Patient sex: M
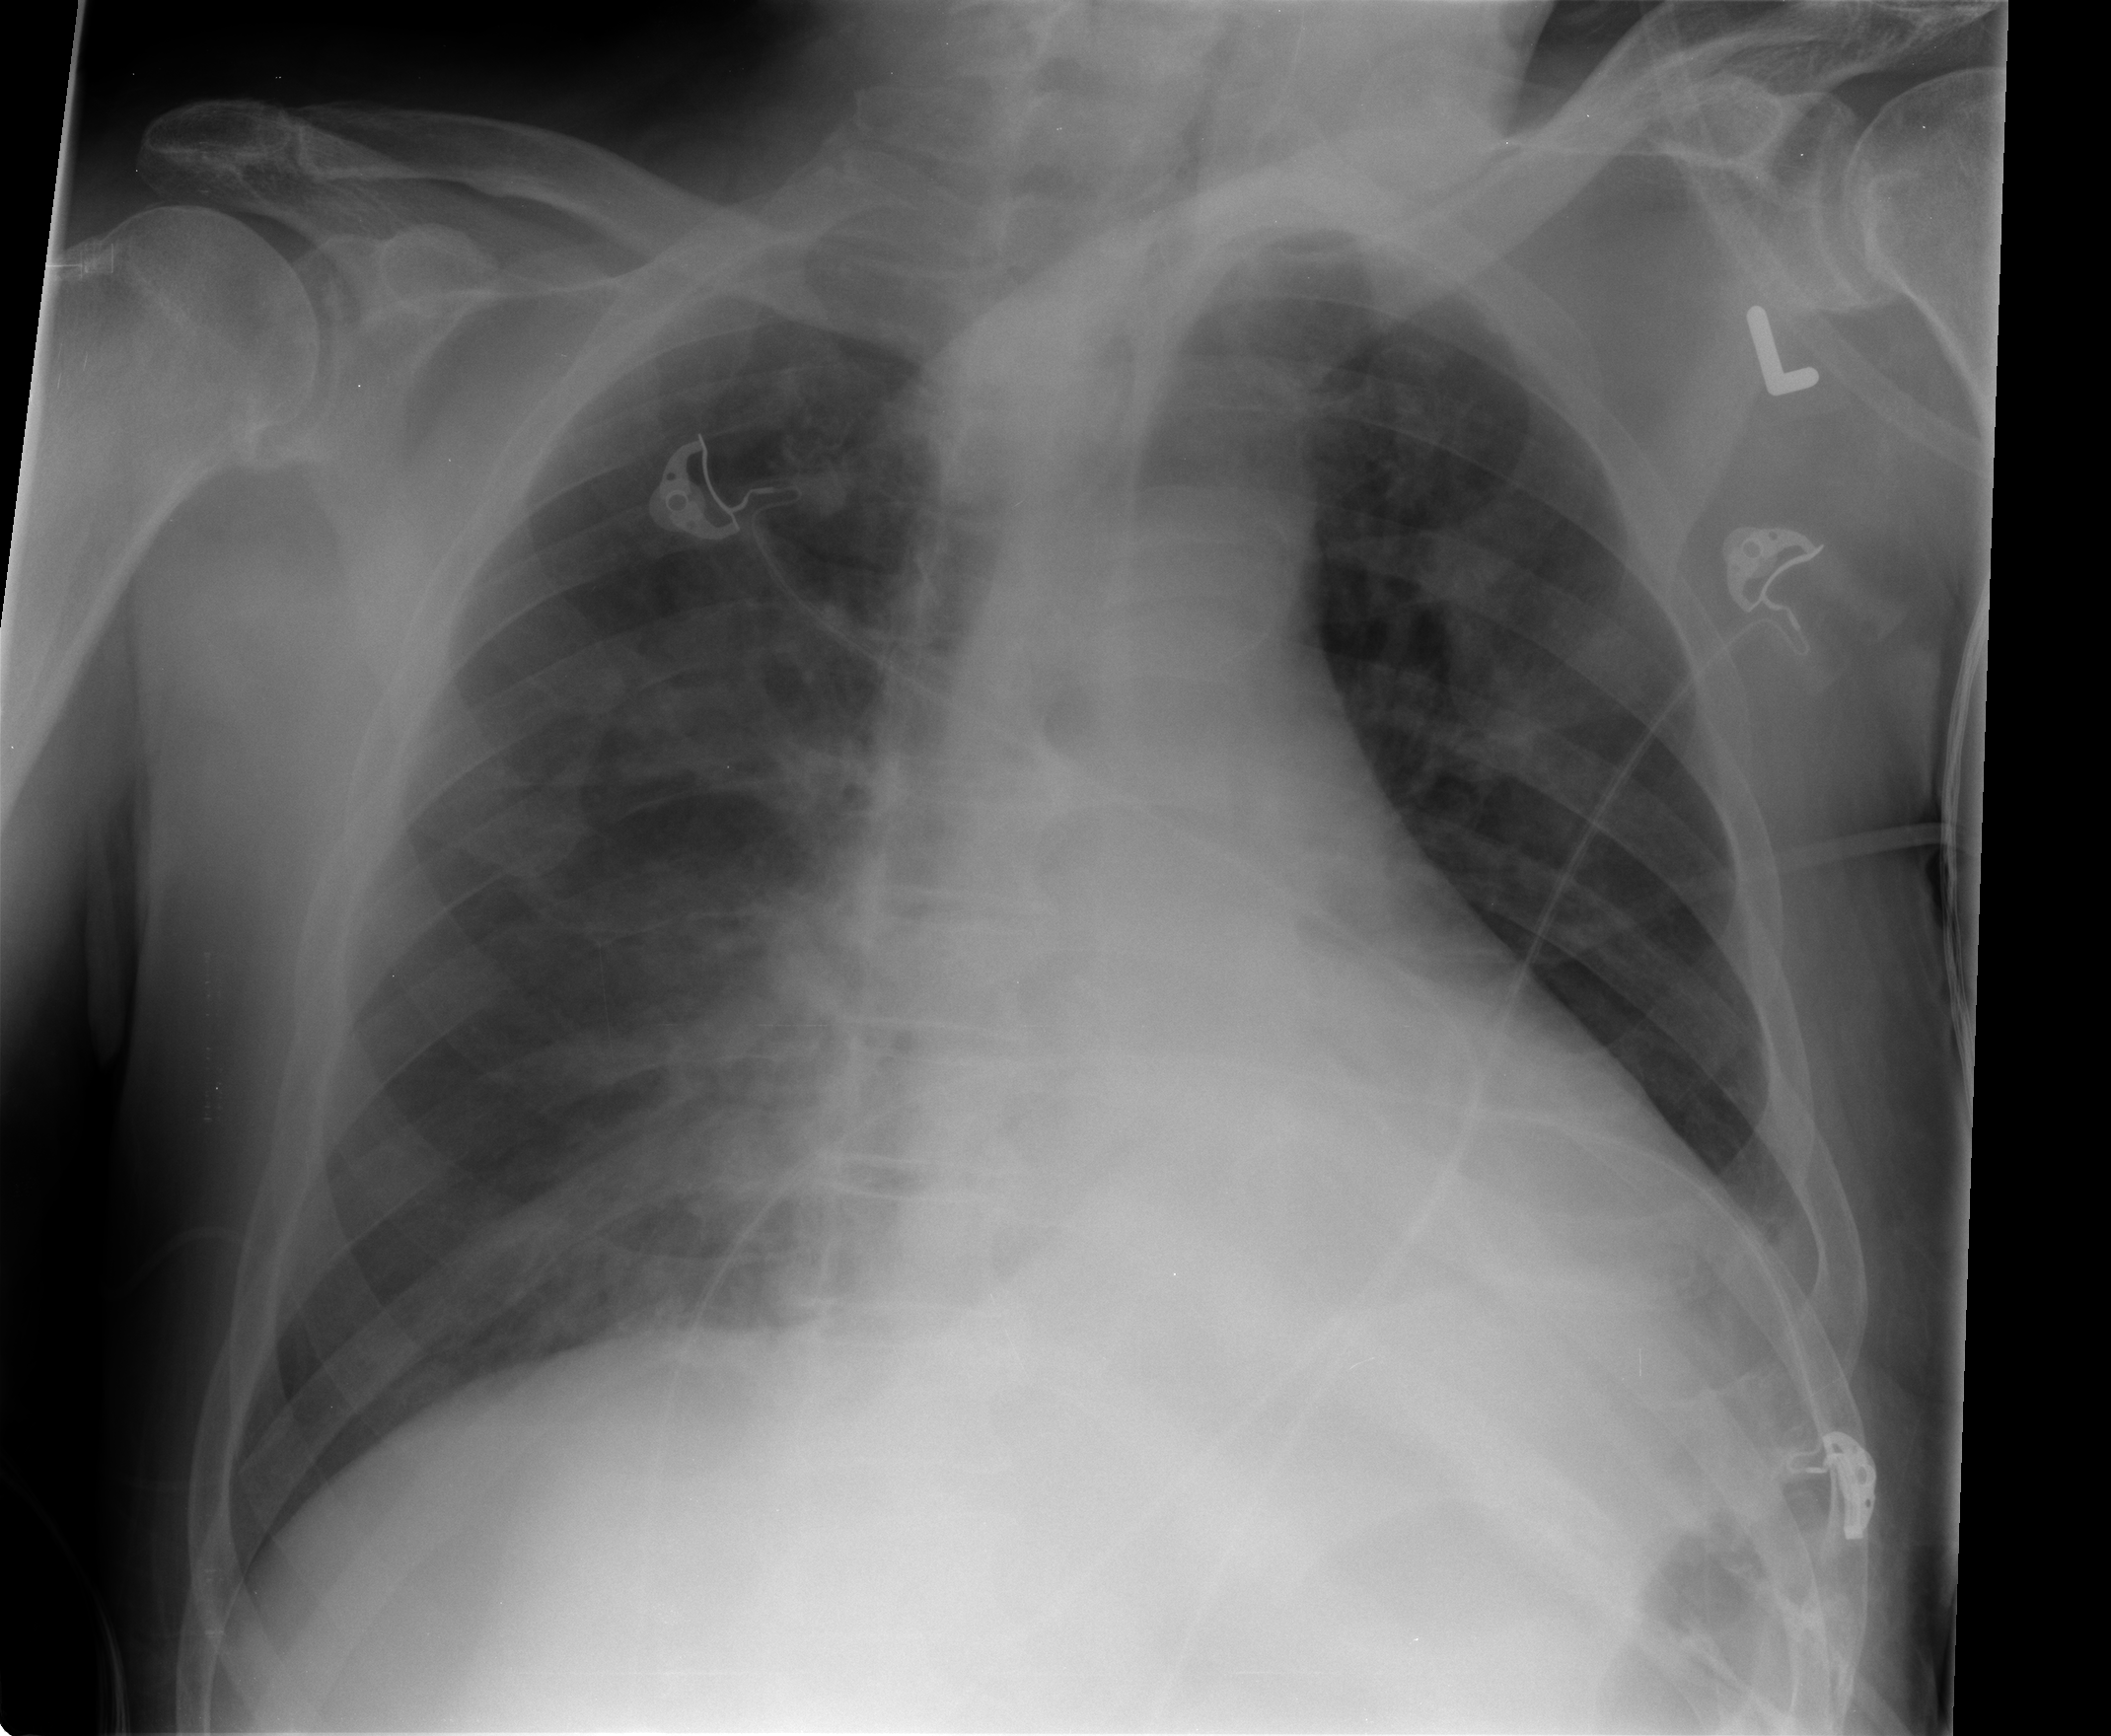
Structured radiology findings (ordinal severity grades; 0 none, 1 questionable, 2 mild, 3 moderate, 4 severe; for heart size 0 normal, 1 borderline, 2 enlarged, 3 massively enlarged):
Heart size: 2
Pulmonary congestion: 1
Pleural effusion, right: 0
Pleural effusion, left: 2
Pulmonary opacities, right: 0
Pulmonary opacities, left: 0
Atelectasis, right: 2
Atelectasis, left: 2